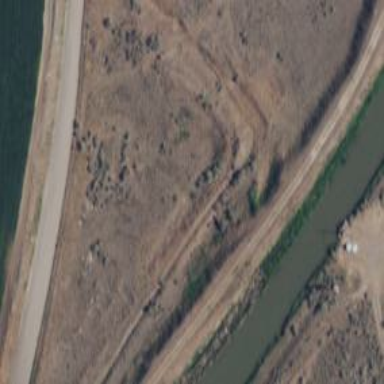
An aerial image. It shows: Abandoned waterway.